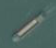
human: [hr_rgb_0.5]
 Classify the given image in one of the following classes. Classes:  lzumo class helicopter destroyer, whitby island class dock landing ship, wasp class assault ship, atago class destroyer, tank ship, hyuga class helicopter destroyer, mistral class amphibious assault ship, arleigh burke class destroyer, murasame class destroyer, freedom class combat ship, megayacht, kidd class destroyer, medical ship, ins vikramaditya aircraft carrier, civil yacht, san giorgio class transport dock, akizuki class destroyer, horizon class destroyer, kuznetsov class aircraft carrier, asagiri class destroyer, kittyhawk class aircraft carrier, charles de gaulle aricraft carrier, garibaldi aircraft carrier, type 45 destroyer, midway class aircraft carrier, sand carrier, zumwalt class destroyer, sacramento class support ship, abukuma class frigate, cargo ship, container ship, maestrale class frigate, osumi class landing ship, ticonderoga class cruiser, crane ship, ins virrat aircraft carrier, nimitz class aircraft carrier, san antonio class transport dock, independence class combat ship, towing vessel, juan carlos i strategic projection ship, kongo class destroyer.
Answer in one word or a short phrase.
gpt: Sand carrier